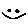
Label: smiley face